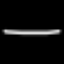
Label: line